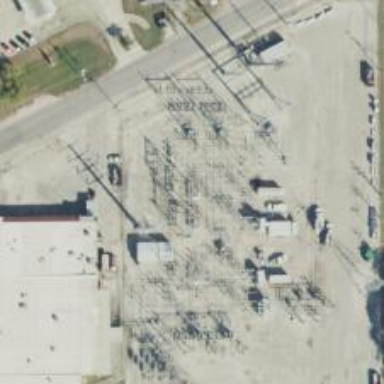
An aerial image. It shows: Switch for power supply.